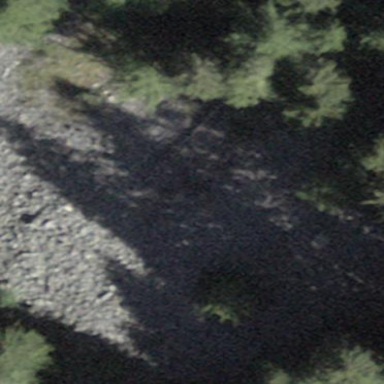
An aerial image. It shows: Natural scree.